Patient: sex F, age 43
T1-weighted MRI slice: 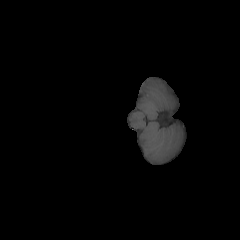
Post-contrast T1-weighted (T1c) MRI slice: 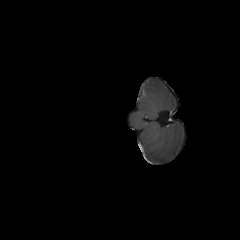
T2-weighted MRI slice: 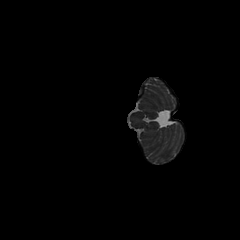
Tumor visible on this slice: no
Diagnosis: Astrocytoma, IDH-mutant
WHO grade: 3